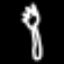
Label: fork